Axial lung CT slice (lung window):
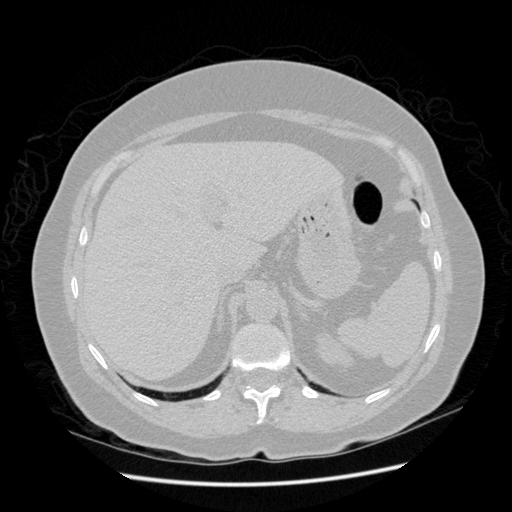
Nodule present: no